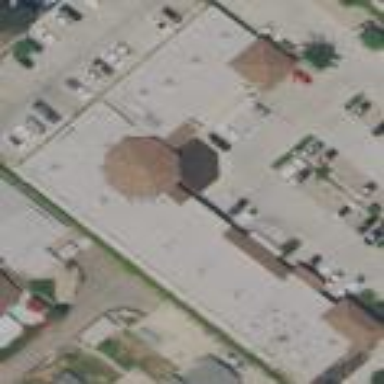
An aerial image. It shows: Warehouse building.